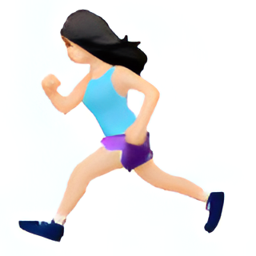
Name: woman running type 1 2
Emoji: 🏃🏻‍♀️
Group: People & Body
Sub-group: person-activity